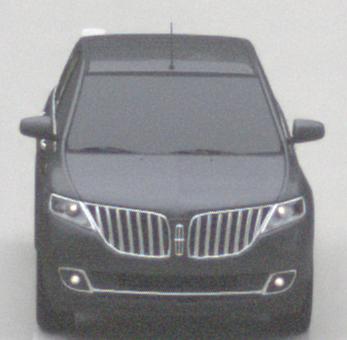
Make: Lincoln
Model: MKX
Detailed model: Gen. 1 CD3
Model produced from: 2010
Model produced until: 2015
Doors: 5
Color: gray
Road condition: wet road
Daytime: midday
Contrast: low contrast